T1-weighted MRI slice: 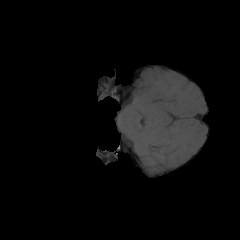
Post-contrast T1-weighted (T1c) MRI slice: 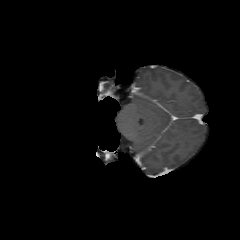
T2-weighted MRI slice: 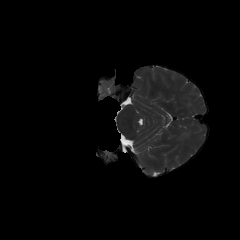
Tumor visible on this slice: no